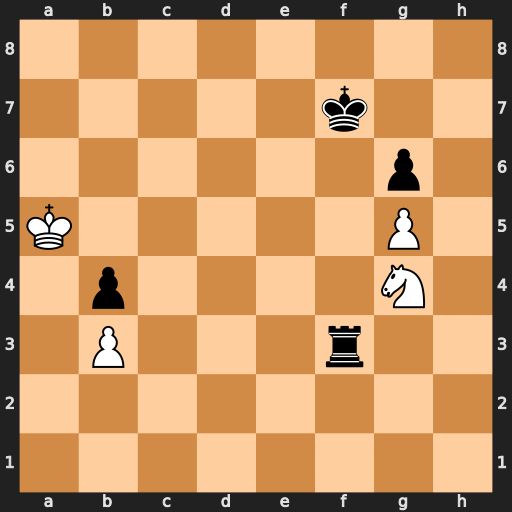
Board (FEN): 8/5k2/6p1/K5P1/1p4N1/1P3r2/8/8
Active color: w
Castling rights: -
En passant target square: -
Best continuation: Ne5+ Ke7 Nxf3